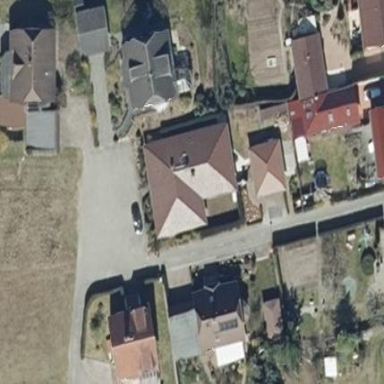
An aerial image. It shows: House with hipped roof.